Interaction volume radius: 10 \u00c5
Interaction volume height: 10 \u00c5
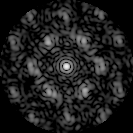
Disorder parameter: 0.5441